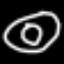
Label: donut